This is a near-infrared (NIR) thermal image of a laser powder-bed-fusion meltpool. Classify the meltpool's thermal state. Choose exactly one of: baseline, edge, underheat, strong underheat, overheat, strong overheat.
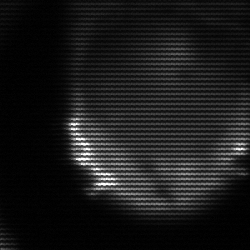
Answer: edge